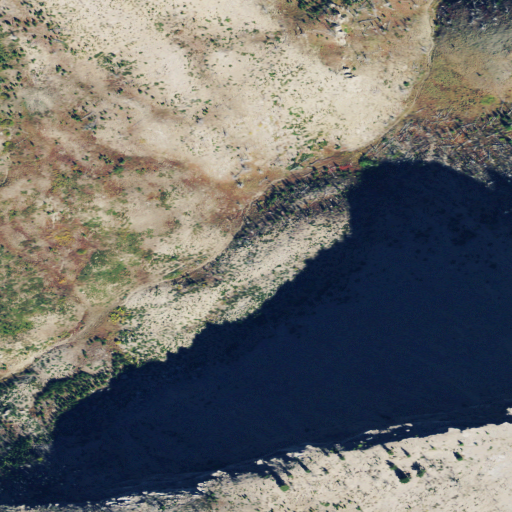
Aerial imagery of gap in Montana named Welcome Pass containing shrub, grassland, evergreen forest, and barren land